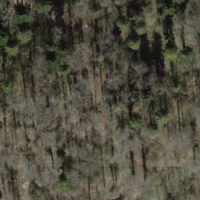
EUNIS habitat code: 44
Species observed at this site:
Stachys sylvatica
Geranium robertianum
Circaea lutetiana